Field crop: tomato
Growth stage: 1
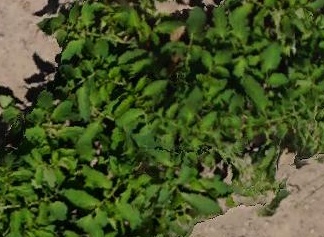
Species: tomato